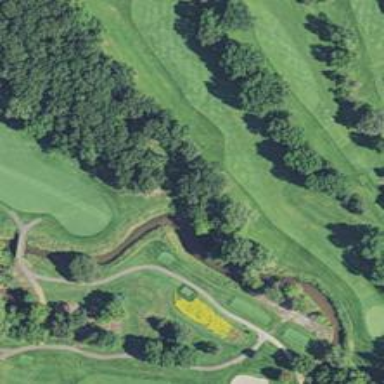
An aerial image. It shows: Grassy area designated as golf fairway.